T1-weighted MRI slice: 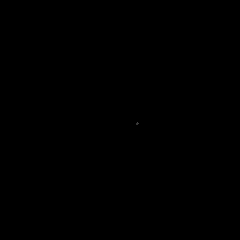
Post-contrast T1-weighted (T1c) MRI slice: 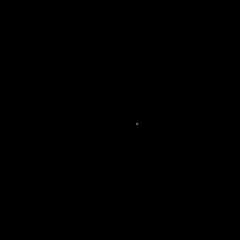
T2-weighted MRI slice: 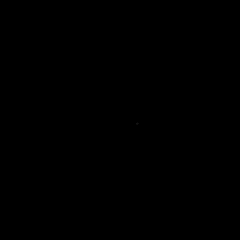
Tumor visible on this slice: no